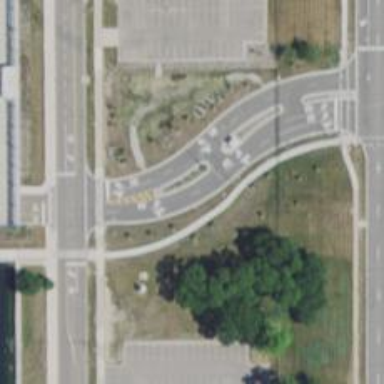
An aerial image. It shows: Service road with asphalt surface and separate sidewalk.